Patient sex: M
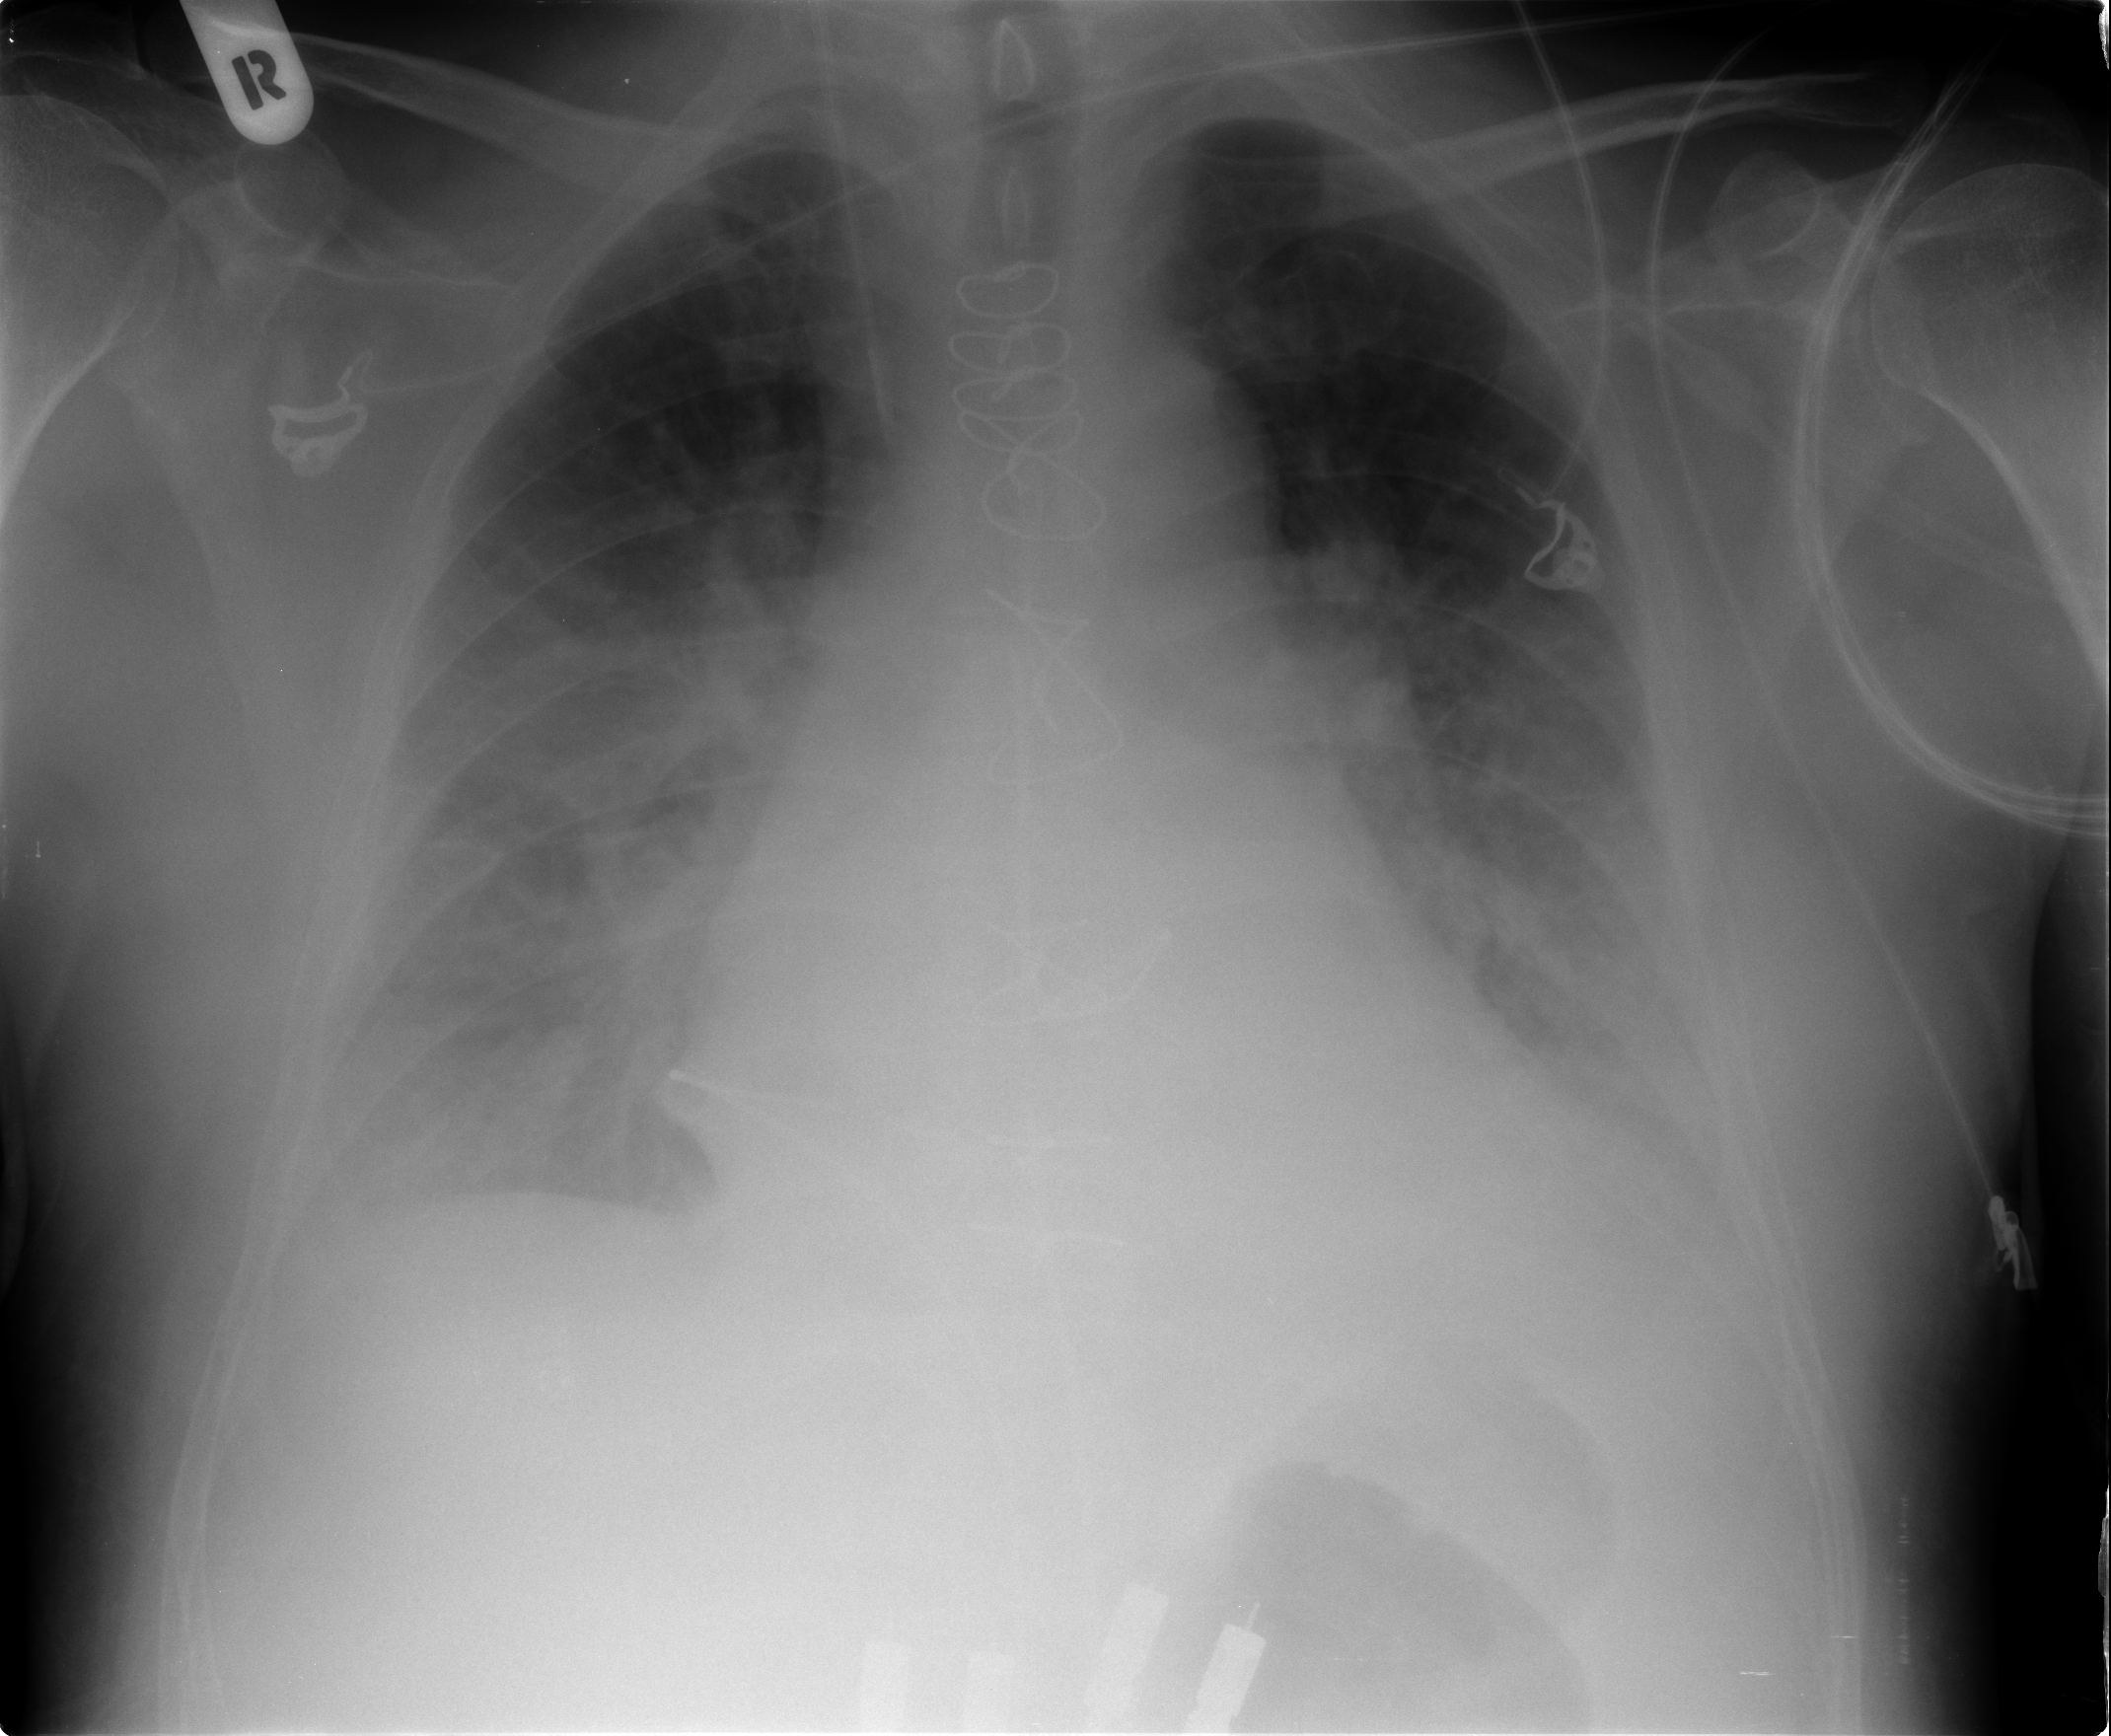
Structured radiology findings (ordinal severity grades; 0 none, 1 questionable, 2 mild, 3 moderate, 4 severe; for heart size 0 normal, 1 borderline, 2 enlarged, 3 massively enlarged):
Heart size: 1
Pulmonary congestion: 1
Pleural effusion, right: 3
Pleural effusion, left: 3
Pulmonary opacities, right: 0
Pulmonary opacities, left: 1
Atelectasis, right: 2
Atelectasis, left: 2